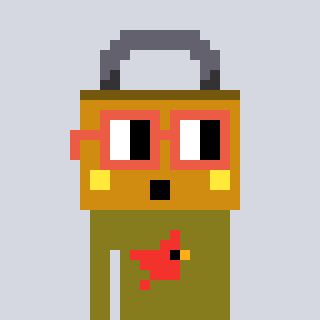
a pixel art character with square orange glasses, a lock-shaped head and a gunk-colored body on a cool background